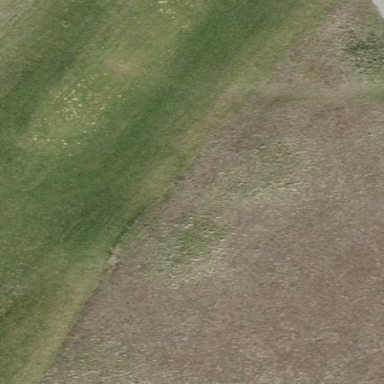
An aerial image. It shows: Grassy area designated as golf tee.